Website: apple
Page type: account-selection
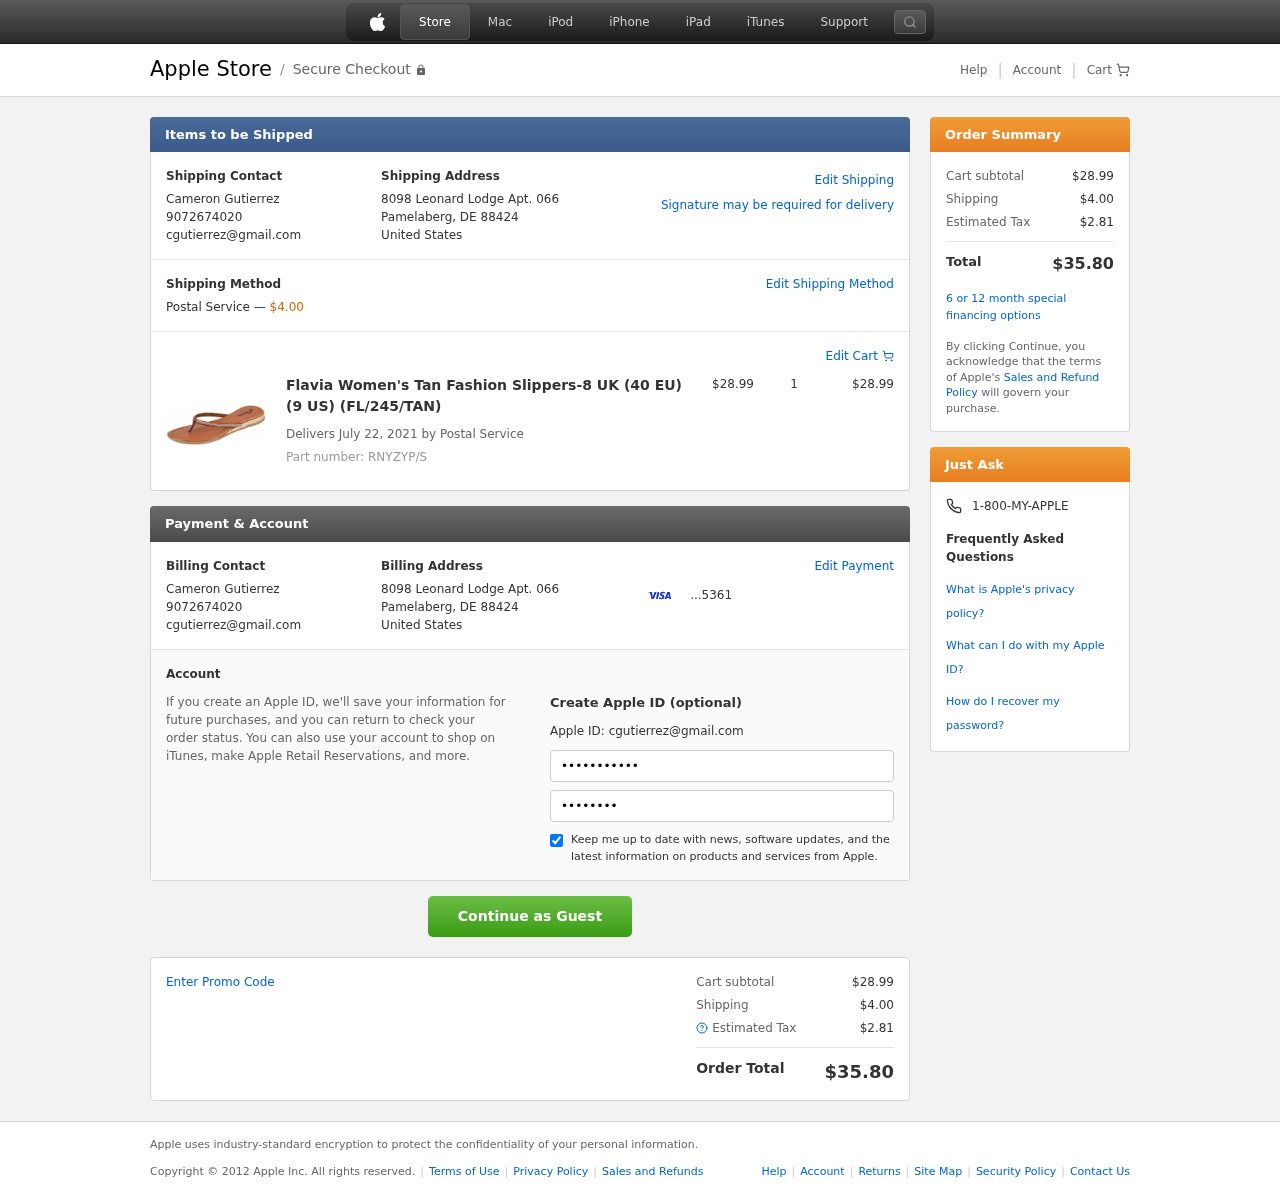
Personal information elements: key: PII_CARD_LAST4
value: ...5361
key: PII_CITY_STATE_ZIP
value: Pamelaberg, DE 88424
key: PII_COUNTRY
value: United States
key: PII_EMAIL
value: cgutierrez@gmail.com
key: PII_FULLNAME
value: Cameron Gutierrez
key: PII_PHONE
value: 9072674020
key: PII_STREET
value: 8098 Leonard Lodge Apt. 066
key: PII_FIRSTNAME
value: Cameron
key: PII_LASTNAME
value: Gutierrez
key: PII_FULLNAME2
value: Cameron Gutierrez
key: PII_FULLNAME3
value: Cameron Gutierrez
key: PII_FIRSTNAME2
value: Cameron
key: PII_FIRSTNAME3
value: Cameron
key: PII_LASTNAME2
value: Gutierrez
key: PII_LASTNAME3
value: Gutierrez
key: PII_FIRSTNAME_DERIVED
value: Cameron
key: PII_LASTNAME_DERIVED
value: Gutierrez
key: PII_FULLNAME_DERIVED
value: Cameron Gutierrez
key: PII_NAME_FULL_DERIVED
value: Cameron Gutierrez
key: PII_PHONE_LINE
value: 4020
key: PII_PHONE_SUFFIX
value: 4020
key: PII_PHONE2
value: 9072674020
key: PII_PHONE3
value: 9072674020
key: PII_PHONE_NUMERIC
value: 9072674020
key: PII_PHONE_LINE_NUMERIC
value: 4020
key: PII_PHONE_SUFFIX_NUMERIC
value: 4020
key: PII_PHONE2_NUMERIC
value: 9072674020
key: PII_PHONE3_NUMERIC
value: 9072674020
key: PII_PHONE_DIGITS
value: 9072674020
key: PII_PHONE_LAST4
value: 4020
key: PII_EMAIL2
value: cgutierrez@gmail.com
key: PII_EMAIL3
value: cgutierrez@gmail.com
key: PII_STREET2
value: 8098 Leonard Lodge Apt. 066
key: PII_CITY_STATE_ZIP2
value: Pamelaberg, DE 88424
Product elements: key: PRODUCT1_NAME
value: Flavia Women's Tan Fashion Slippers-8 UK (40 EU) (9 US) (FL/245/TAN)
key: PRODUCT1_PRICE
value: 28.99
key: PRODUCT1_QUANTITY
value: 1
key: PRODUCT_PART_NUMBER
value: Part number: RNYZYP/S
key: PRODUCT_TOTAL
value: $28.99
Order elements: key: ORDER_SHIPPING_COST
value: $4.00
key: ORDER_DELIVERY_DATE
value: Delivers July 22, 2021 by Postal Service
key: ORDER_SUBTOTAL
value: $28.99
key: ORDER_TAX
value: $2.81
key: ORDER_TOTAL
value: $35.80